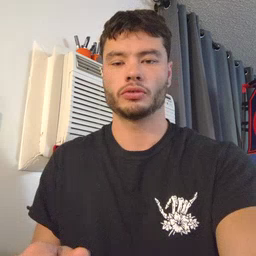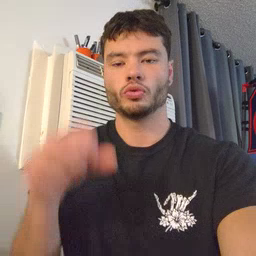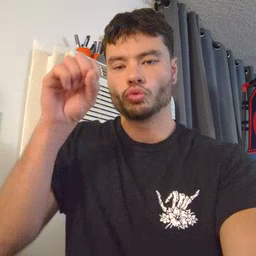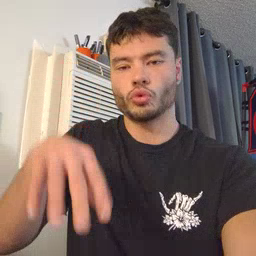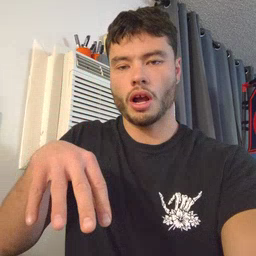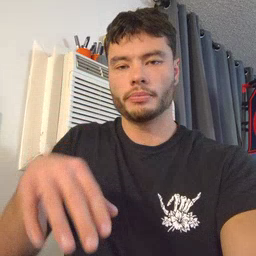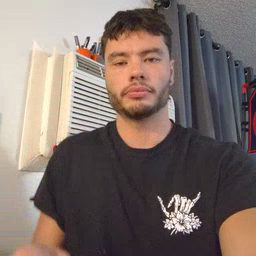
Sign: drop